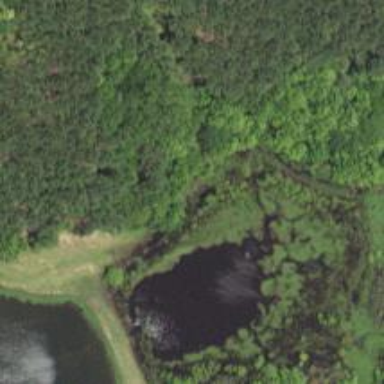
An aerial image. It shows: Peaceful pond surrounded by nature.